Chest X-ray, PA view. Patient: 29 years old, sex F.
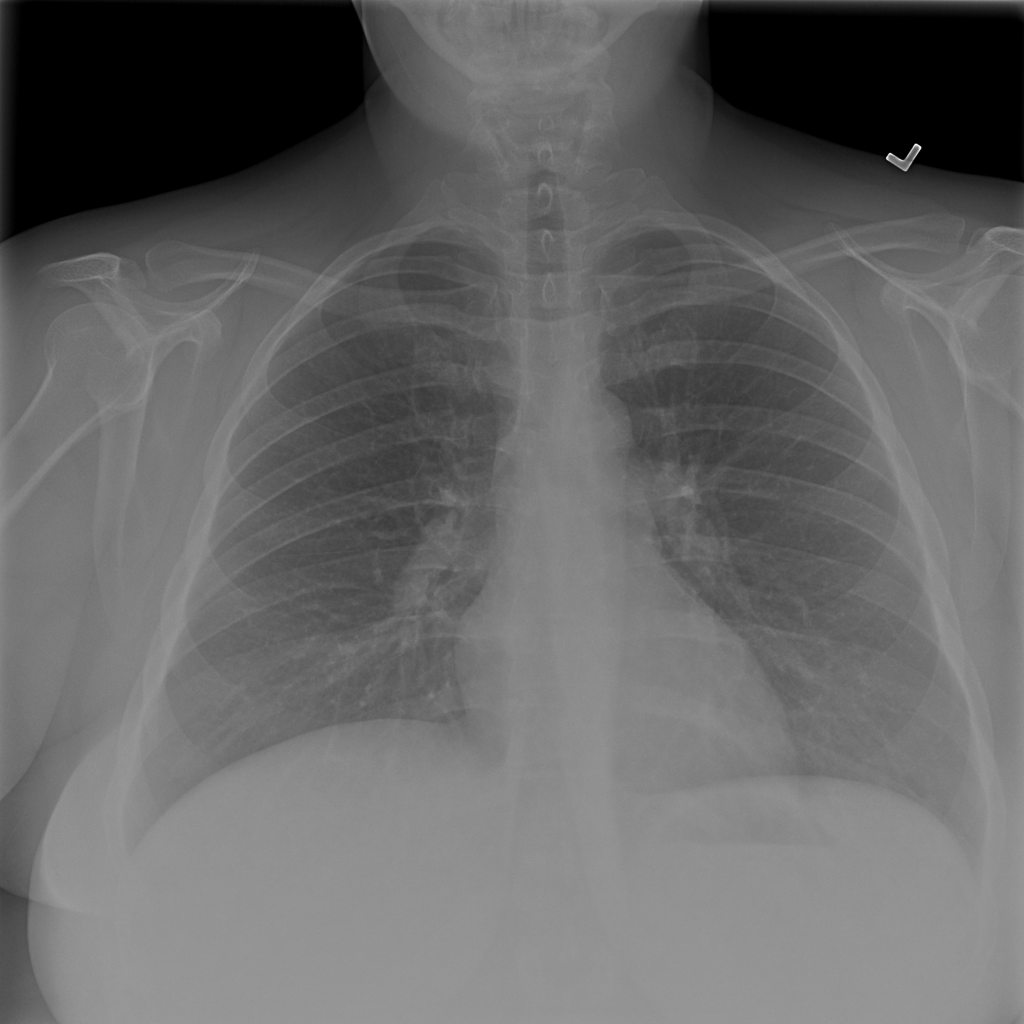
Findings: No Finding